Question: I'm creating an iPhone application that uses salesforce as it's server-side data component, I need to access the database from the application to retrieve data for whichever user logs into the app, to do this I need to authenticate with Sales force.
I'm using the Rest API Template that was available in XCode after installing SalesForce, but I keep getting this:

Is there any way I can login to salesforce ? I'd like our use of Salesforce to be 'behind the scenes' so to speak, so that our users never have to directly interact with salesforce themselves, is there any way to do this?
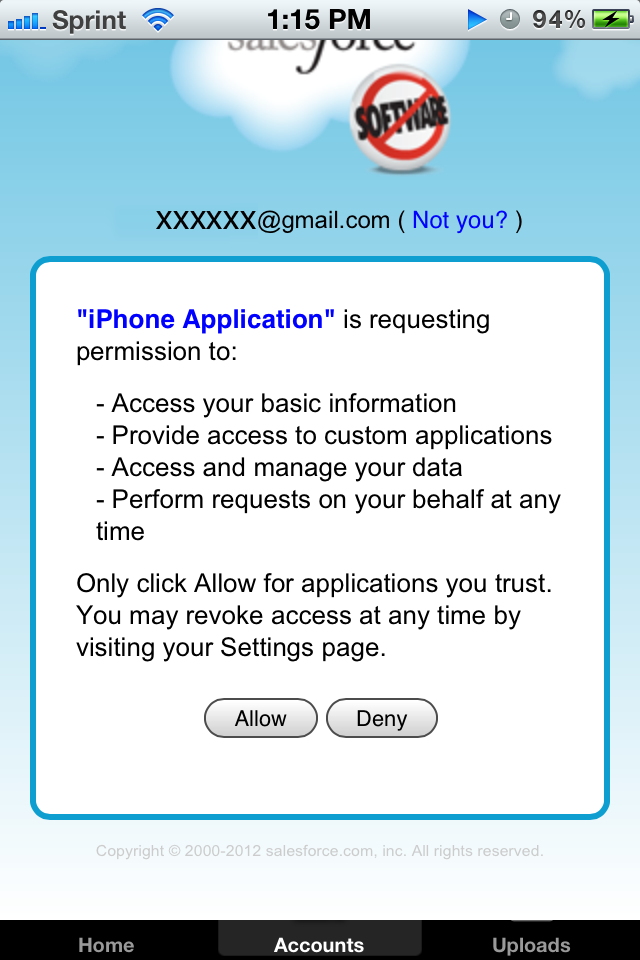
Answer: Yes you can do the login behind the scenes.
Follow this <URL>
I was stuck with the same issue and finally figured it out.